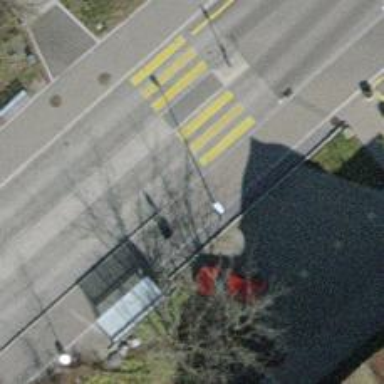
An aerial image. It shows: Platform for public transport with shelter.